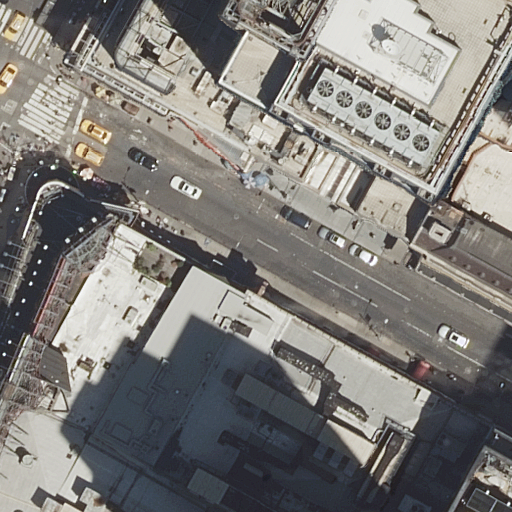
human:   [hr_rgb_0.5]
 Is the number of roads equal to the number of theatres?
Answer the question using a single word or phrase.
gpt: no

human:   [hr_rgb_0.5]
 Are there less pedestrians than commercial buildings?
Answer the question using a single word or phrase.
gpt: no

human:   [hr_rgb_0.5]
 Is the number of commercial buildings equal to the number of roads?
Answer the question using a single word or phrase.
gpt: no

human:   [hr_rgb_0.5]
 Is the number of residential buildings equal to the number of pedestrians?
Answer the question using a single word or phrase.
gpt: no

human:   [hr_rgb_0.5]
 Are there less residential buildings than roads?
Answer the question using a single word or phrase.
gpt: yes

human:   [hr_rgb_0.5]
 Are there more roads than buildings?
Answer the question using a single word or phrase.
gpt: no

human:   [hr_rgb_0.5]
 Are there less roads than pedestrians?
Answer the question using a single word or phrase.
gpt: no

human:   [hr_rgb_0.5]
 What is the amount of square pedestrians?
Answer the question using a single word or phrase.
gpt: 0

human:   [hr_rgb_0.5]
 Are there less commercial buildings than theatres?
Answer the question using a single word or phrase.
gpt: yes

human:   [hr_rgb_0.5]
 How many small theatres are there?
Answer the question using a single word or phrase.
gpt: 0

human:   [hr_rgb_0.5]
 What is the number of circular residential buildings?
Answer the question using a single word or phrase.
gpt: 0

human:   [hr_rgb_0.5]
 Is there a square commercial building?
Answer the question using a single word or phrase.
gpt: no

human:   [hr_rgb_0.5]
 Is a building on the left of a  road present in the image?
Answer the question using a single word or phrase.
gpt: yes

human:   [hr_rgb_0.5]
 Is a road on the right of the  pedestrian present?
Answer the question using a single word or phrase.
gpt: yes

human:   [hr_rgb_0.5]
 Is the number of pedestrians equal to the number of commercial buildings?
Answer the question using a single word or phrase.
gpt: no

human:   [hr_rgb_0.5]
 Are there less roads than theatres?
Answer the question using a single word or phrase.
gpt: no

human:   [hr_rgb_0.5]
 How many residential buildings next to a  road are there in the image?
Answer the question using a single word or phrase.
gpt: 3

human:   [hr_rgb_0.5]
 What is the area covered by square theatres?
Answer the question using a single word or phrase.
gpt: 0m2

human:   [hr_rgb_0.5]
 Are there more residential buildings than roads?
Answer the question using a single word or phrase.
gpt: no

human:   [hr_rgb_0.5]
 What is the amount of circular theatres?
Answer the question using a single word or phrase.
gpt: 0

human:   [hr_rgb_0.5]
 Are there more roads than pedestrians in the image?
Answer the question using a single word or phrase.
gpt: yes

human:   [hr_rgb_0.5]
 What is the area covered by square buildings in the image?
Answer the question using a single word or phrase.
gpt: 0m2

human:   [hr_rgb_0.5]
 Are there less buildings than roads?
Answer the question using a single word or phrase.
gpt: no

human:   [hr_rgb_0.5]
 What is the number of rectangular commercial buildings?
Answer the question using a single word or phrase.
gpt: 0

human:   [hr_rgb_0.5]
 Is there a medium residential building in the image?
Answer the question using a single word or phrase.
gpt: yes

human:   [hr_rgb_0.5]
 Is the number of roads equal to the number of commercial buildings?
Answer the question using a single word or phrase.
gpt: no

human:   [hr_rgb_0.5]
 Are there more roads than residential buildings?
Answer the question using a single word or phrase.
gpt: yes

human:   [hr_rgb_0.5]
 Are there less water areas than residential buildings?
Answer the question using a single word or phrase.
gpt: yes

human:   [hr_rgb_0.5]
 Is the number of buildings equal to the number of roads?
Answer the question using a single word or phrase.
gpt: yes

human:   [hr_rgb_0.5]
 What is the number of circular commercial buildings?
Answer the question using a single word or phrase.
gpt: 0

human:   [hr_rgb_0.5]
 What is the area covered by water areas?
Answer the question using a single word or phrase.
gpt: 0m2

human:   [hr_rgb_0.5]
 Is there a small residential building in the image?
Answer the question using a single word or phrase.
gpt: no

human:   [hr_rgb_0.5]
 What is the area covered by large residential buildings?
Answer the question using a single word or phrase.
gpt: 0m2

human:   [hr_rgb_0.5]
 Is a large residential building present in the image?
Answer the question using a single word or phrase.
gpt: no

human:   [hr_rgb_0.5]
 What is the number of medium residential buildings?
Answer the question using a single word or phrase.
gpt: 3

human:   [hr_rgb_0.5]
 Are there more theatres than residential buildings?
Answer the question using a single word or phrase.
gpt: no